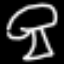
Label: mushroom